【题型】解答题　【知识点】平面几何　【难度】easy
在学习“特殊平行四边形”时，小华同学进行了这样的操作：如图 1，在平行四边形 $ABCD$ 中，作对角线 $AC$ 的垂直平分线分别交 $AD$、$AC$、$BC$ 于点 $E$、$O$、$F$，交 $CD$、$AB$ 的延长线于点 $G$、$H$，连接 $AG$，$CH$。

\noindent (1) 判断四边形 $AGCH$ 的形状，并说明理由；

\noindent (2) 如图 2，若 $\angle BAC = 60^\circ, AC = 2$，求四边形 $AGCH$ 的面积。
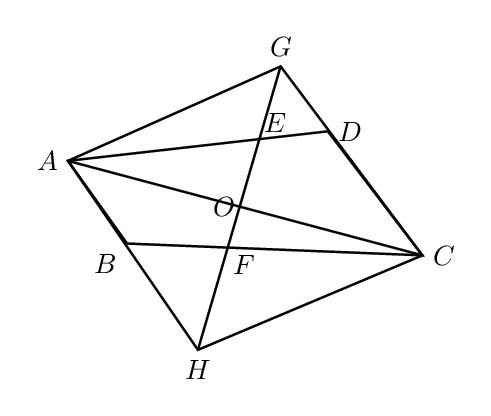
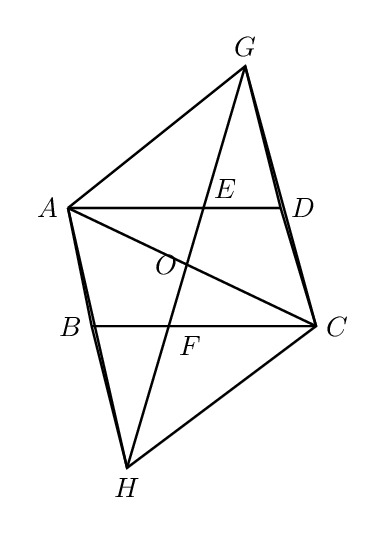
【解答】

\noindent \textbf{【答案】} (1)$\boldsymbol{菱形}$，理由见解析；(2)$\boldsymbol{2\sqrt{3}}$

\vspace{0.2cm}
\noindent \textbf{【分析】} (1)证明$\triangle AOH \cong \triangle COG(\text{ASA})$，得出$OH = OG$，根据$OA = OC$，证明四边形$AGCH$为平行四边形．再根据$AC \perp GH$，证明平行四边形$AGCH$为菱形；
(2) 根据菱形的性质得出$OA = OC = \dfrac{1}{2}AC = 1$，$GH = 2OH$，$AC \perp GH$，解直角三角形求出$OH = \sqrt{3}$，再根据$S_{\text{菱形}AGCH} = \dfrac{1}{2}AC \cdot GH$求出菱形的性质即可．

\vspace{0.2cm}
\noindent \textbf{【详解】}
(1) 解：菱形．理由如下：
在平行四边形$ABCD$中，$AB\parallel CD$，
$\therefore \angle HAO = \angle GCO$．
$\because EF$垂直平分$AC$，
$\therefore OA = OC$，$\angle AOH = \angle COG = 90^\circ$，
$\therefore \triangle AOH \cong \triangle COG(\text{ASA})$，
$\therefore OH = OG$．
$\because OA = OC$，
$\therefore$四边形$AGCH$为平行四边形．
$\because AC \perp GH$，
$\therefore$平行四边形$AGCH$为菱形．

(2) 解：在菱形$AGCH$中，$OA = OC = \dfrac{1}{2}AC = 1$，$GH = 2OH$，$AC \perp GH$，
$\therefore$在$\text{Rt}\triangle AOH$中，$\tan\angle OAH = \tan60^\circ = \dfrac{OH}{OA} = \dfrac{OH}{1} = \sqrt{3}$，
$\therefore OH = \sqrt{3}$，
$\therefore GH = 2OH = 2\sqrt{3}$，
$\therefore S_{\text{菱形}AGCH} = \dfrac{1}{2}AC \cdot GH = \dfrac{1}{2} \times 2 \times 2\sqrt{3} = 2\sqrt{3}$．

\vspace{0.2cm}
\noindent \textbf{【点睛】} 本题考查了菱形的判定与性质、全等三角形的判定与性质、线段垂直平分线的性质、平行四边形的判定与性质，解直角三角形的相关即可，熟练掌握菱形的判定与性质和全等三角形的判定与性质是解题的关键．